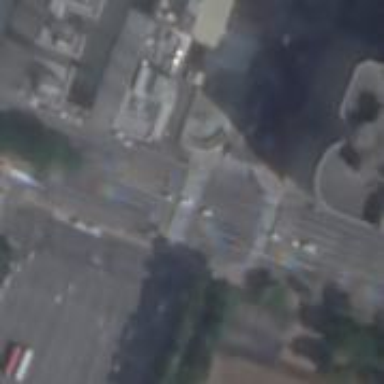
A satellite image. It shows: Marked crossing on the road.